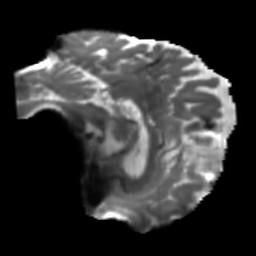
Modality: T2w
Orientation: sagittal
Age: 71
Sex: female
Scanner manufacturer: siemens
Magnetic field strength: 3 T
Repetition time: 5.25 s
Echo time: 0.08 s